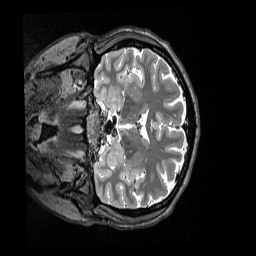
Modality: T2w
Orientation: coronal
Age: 40
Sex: male
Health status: ill
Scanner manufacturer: siemens
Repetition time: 3.2 s